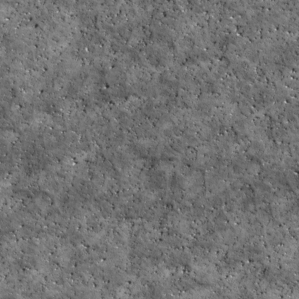
Label: non_frost